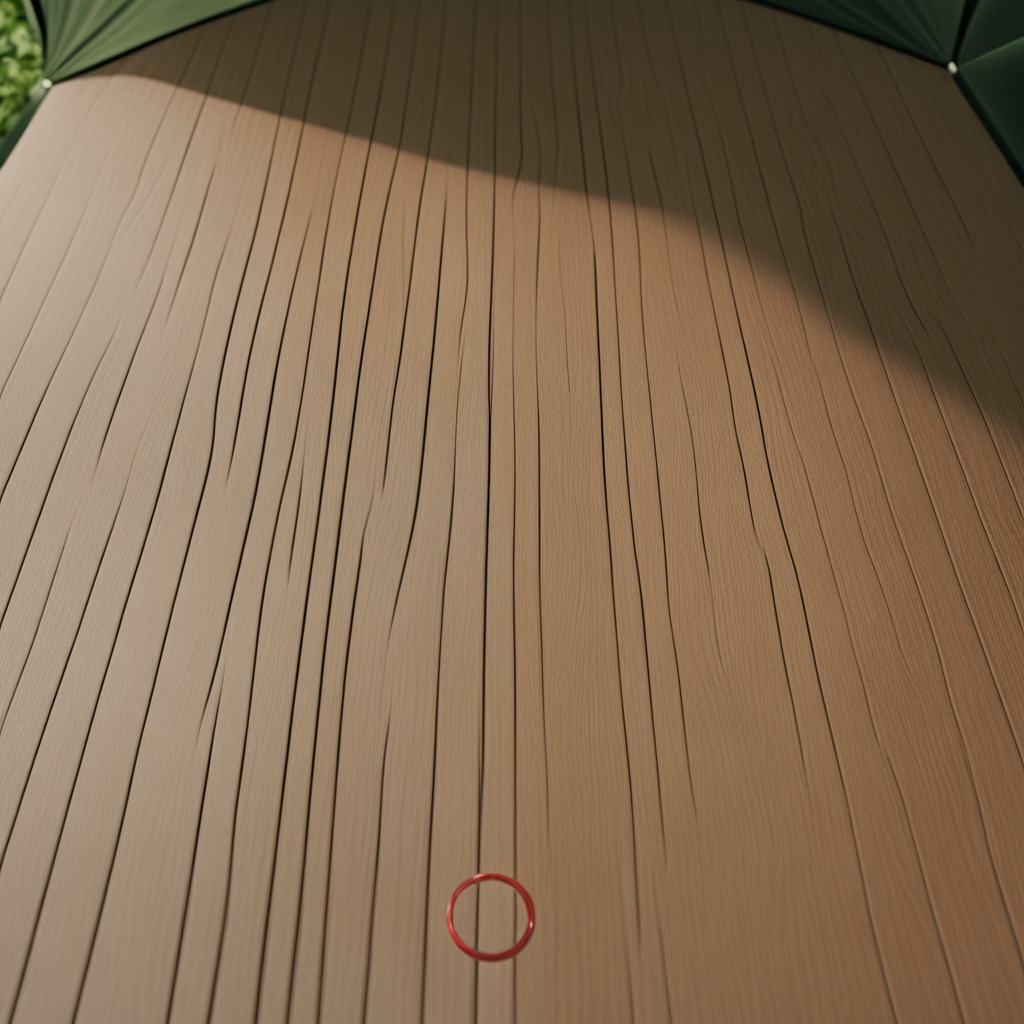
A rubber O-ring is lying on a wooden table.